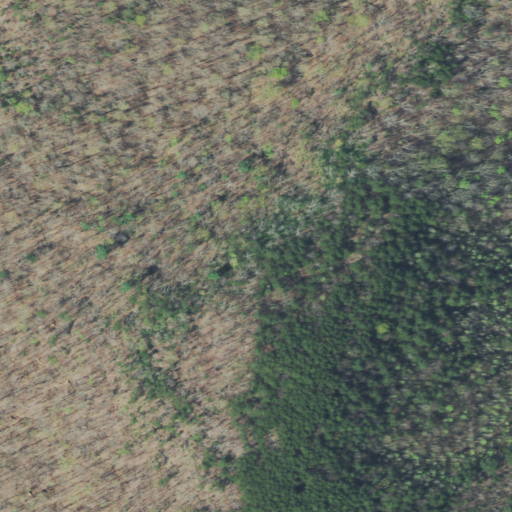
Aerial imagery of ridge(s) in Tennessee named Big Ridge containing deciduous forest, mixed forest, and evergreen forest